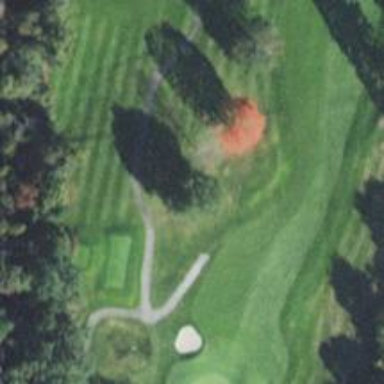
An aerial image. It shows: Path for golf carts.